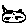
Label: cat